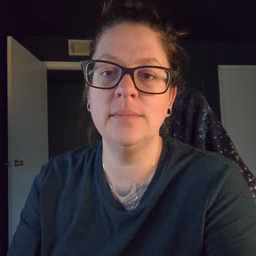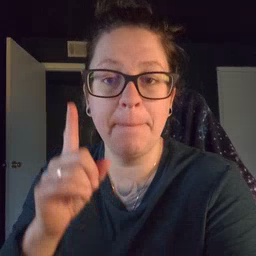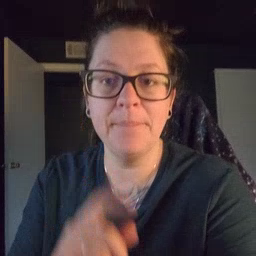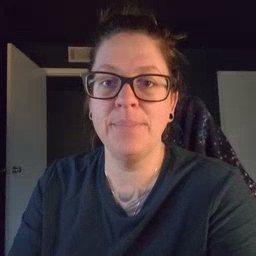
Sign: up